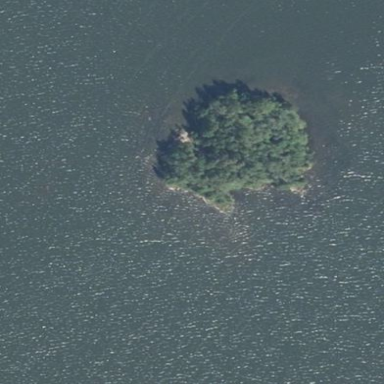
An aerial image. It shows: Islet.